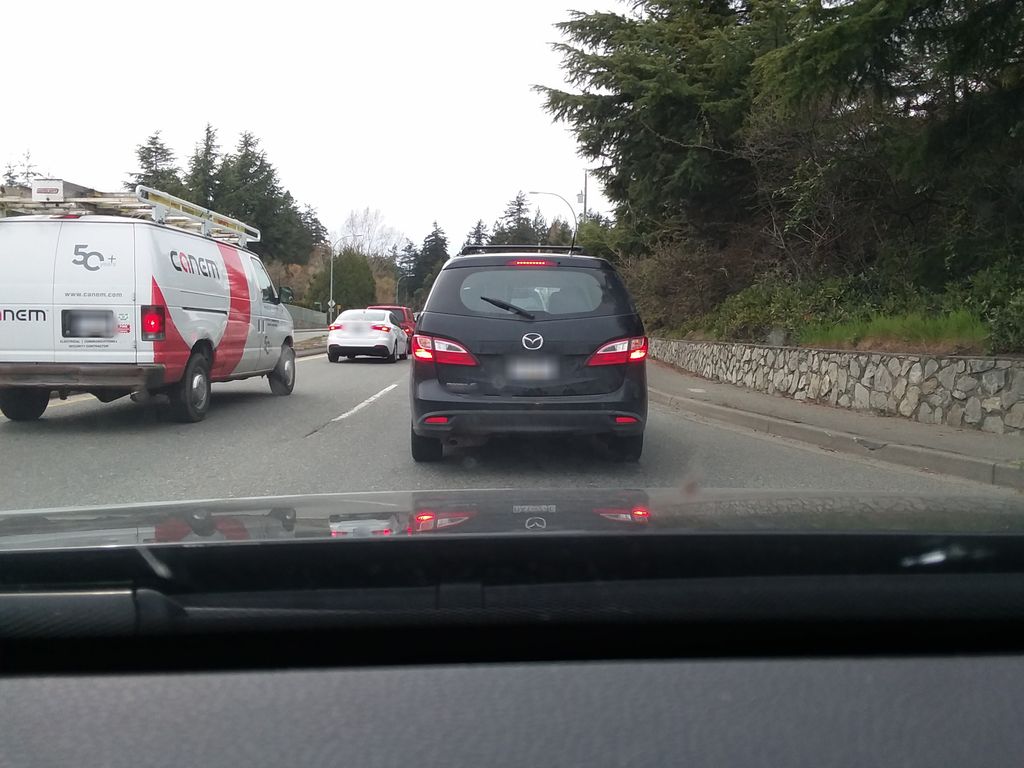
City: victoria